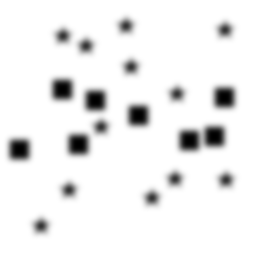
Squares: 8
Triangles: 0
Stars: 12
Total shapes: 20